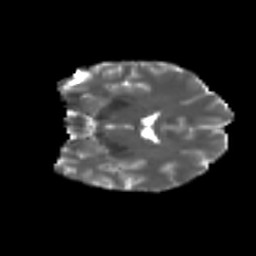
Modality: T2w
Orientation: coronal
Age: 42
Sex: female
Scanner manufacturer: ge
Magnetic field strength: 3 T
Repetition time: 7.8 s
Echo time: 0.0606 s